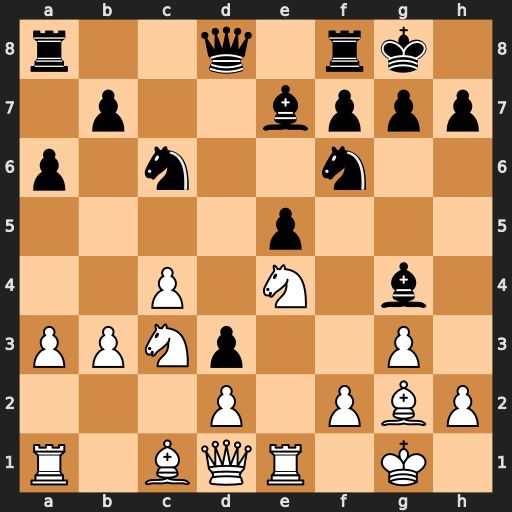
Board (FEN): r2q1rk1/1p2bppp/p1n2n2/4p3/2P1N1b1/PPNp2P1/3P1PBP/R1BQR1K1
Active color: w
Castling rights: -
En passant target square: -
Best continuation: Nxf6+ Bxf6 Qxg4